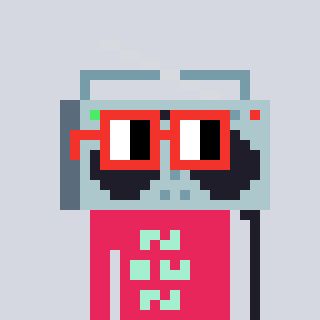
a pixel art character with square red glasses, a boombox-shaped head and a redpinkish-colored body on a cool background